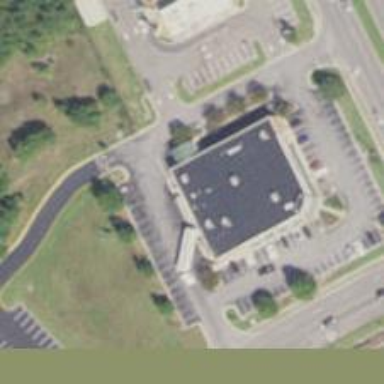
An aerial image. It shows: Pharmacy providing healthcare services.